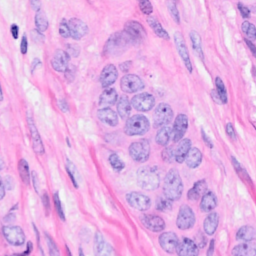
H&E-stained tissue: Breast